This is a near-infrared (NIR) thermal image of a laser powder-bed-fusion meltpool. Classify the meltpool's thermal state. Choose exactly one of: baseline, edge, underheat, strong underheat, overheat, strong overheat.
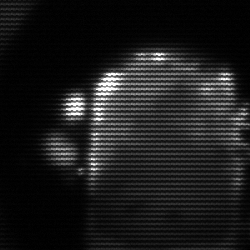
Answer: baseline